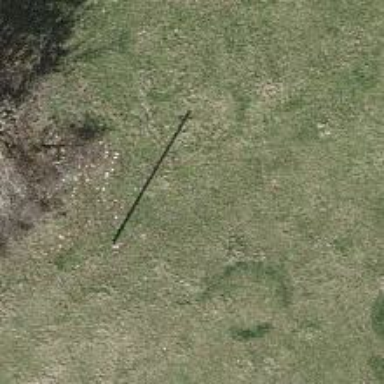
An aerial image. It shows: Power pole.